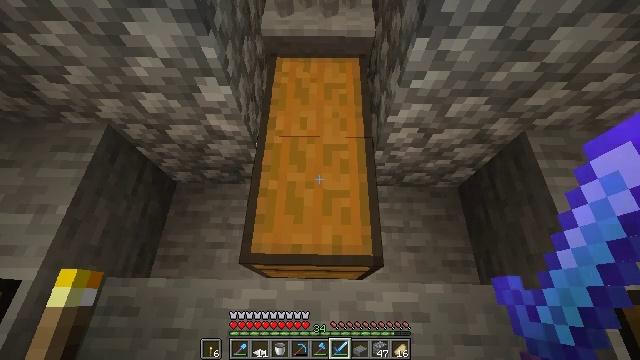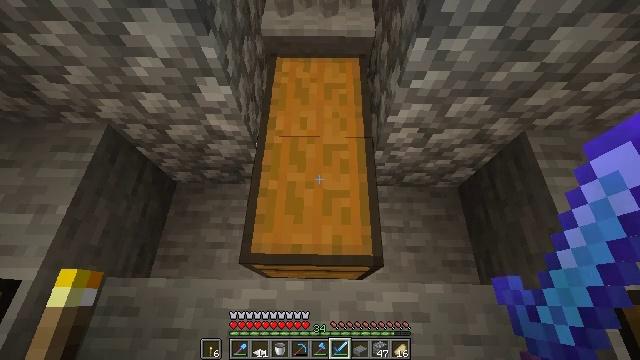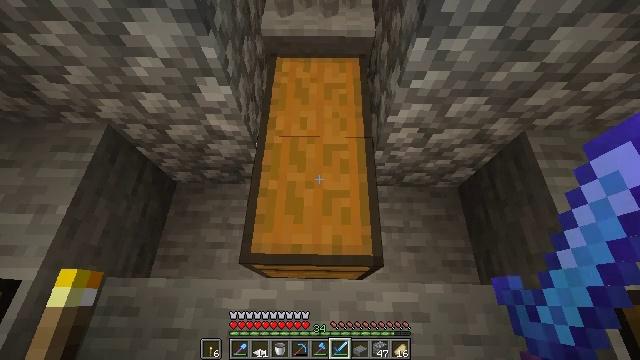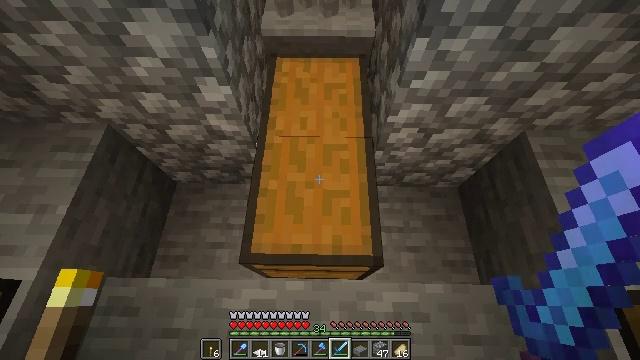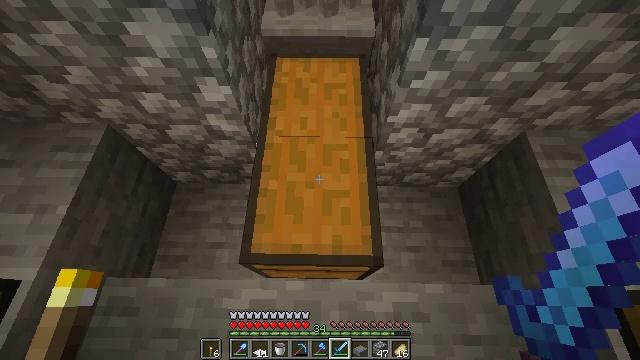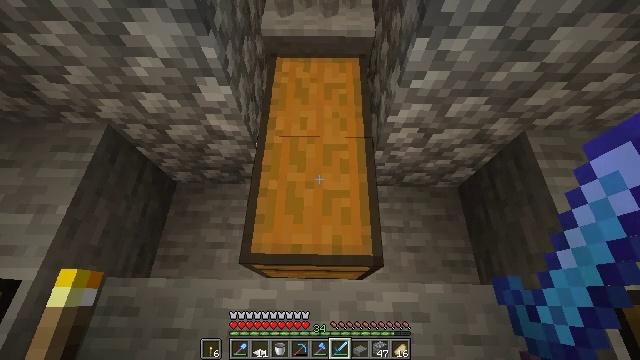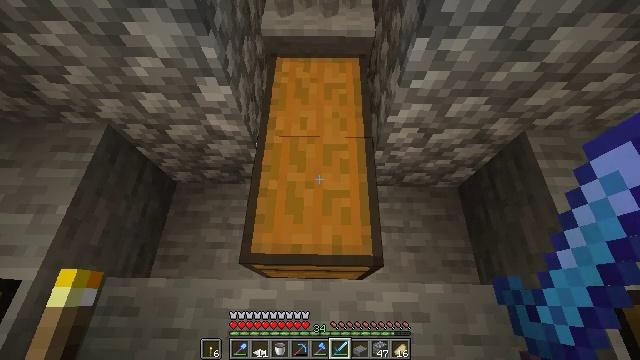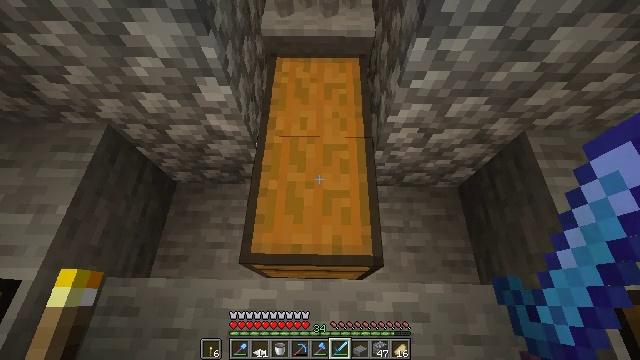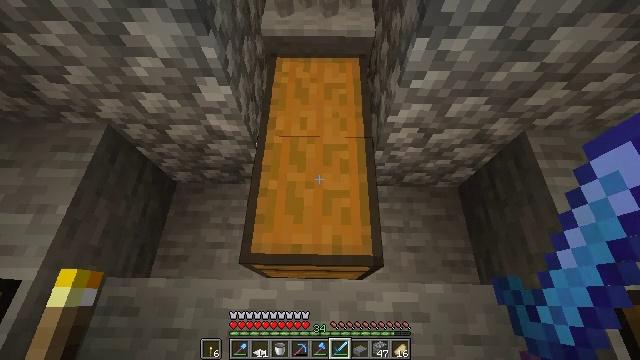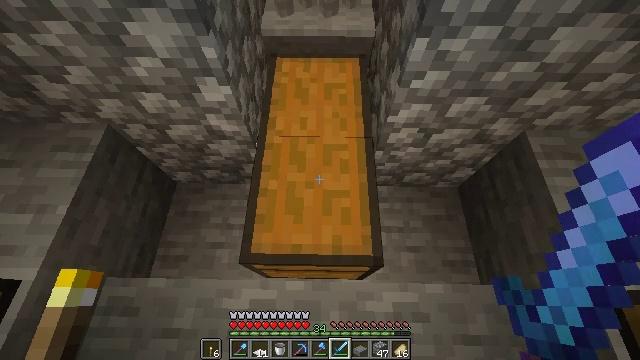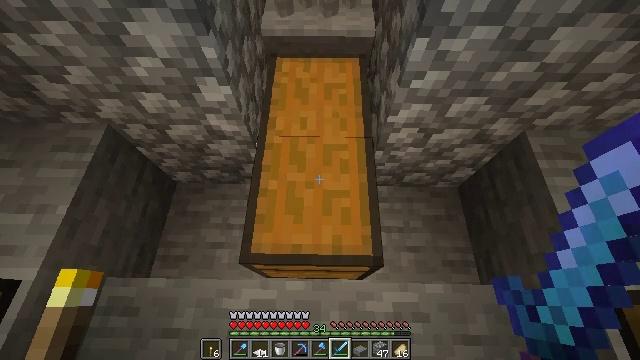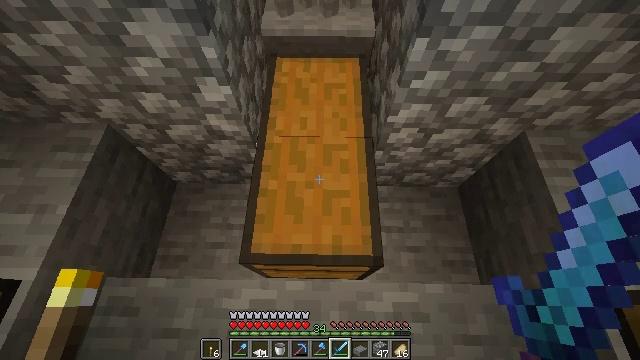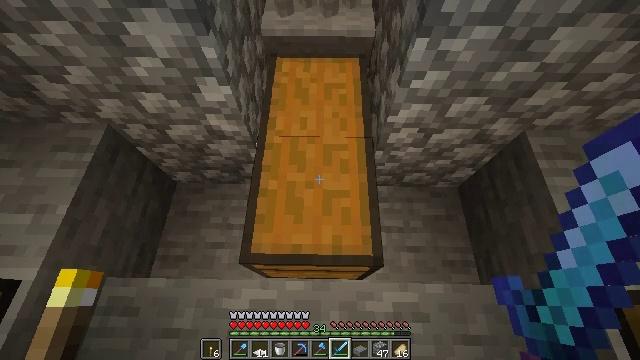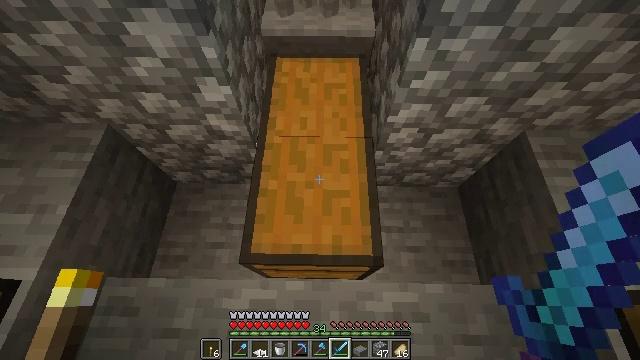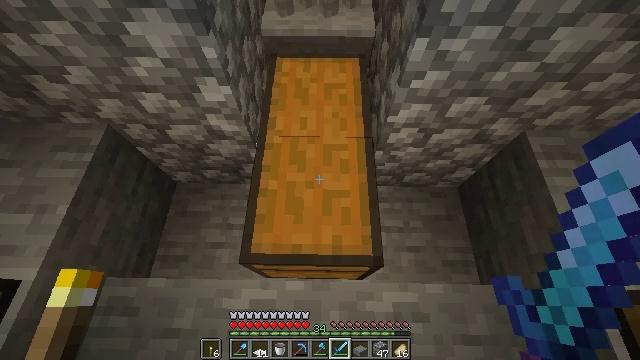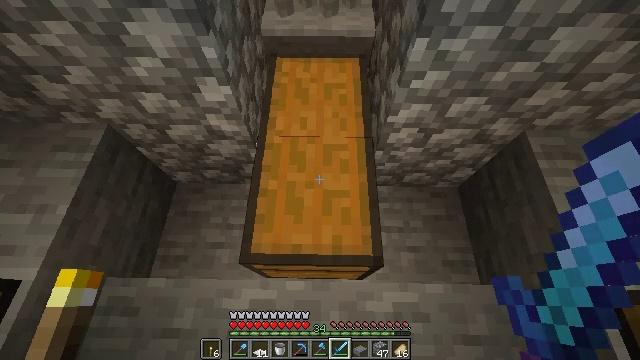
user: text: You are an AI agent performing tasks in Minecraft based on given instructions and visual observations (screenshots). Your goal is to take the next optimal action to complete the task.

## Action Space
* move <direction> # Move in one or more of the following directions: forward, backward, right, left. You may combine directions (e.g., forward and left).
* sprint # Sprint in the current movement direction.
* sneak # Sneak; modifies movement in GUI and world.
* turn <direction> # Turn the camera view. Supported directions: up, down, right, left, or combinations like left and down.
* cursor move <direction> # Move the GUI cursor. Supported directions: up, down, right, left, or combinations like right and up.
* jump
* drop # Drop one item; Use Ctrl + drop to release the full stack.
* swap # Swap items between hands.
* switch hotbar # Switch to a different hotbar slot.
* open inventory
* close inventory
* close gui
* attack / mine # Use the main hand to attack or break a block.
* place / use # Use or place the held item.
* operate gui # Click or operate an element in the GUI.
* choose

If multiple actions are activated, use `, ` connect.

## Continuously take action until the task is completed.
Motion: motion action
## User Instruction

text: Remove a diamond sword from the inventory.
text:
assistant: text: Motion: no_op
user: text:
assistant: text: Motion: no_op
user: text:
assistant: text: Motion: no_op
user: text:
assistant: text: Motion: no_op
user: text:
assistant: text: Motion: no_op
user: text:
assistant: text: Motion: no_op
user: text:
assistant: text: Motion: no_op
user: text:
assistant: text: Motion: no_op
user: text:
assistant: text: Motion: no_op
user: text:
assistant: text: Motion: no_op
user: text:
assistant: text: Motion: no_op
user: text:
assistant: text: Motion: no_op
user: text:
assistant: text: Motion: no_op
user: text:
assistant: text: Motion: no_op
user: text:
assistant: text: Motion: no_op
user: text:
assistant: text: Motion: no_op
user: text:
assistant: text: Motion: no_op
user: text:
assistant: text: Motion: no_op
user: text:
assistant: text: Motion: no_op
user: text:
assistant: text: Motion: no_op
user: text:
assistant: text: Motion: no_op
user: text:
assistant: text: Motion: no_op
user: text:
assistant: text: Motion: no_op
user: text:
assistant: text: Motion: no_op
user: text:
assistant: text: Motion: no_op
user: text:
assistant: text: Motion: no_op
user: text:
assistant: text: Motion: no_op
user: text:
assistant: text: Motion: no_op
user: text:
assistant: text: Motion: no_op
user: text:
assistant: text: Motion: no_op